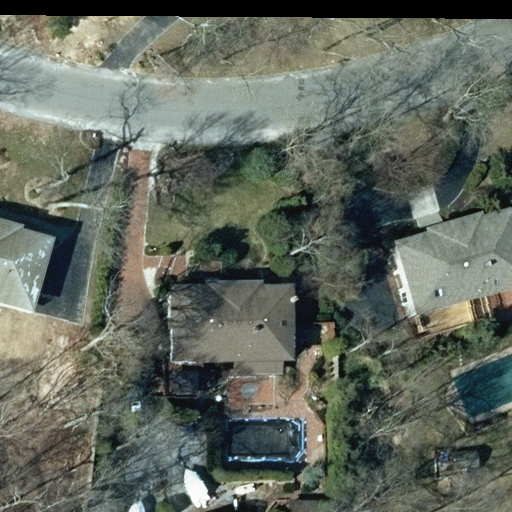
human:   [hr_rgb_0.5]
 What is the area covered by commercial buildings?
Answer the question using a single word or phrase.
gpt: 0m2

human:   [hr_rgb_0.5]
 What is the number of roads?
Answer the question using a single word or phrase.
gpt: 1

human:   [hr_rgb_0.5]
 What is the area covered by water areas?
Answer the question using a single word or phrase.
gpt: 0m2

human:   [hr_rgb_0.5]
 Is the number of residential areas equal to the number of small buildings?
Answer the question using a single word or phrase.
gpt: no

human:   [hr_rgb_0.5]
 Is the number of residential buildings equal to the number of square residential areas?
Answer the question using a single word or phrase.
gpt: no

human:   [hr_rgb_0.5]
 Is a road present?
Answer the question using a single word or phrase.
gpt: yes

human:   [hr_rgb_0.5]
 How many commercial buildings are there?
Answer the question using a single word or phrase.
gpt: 0

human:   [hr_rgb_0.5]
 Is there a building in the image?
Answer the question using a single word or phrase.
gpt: yes

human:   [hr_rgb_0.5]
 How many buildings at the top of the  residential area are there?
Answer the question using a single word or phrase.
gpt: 5

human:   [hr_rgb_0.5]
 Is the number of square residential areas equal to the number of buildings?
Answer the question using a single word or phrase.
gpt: no

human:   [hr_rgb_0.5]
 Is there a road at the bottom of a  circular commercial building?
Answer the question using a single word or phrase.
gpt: no

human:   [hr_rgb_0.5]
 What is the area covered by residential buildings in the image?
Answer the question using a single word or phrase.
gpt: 876m2

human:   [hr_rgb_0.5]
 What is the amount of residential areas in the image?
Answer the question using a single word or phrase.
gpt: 1

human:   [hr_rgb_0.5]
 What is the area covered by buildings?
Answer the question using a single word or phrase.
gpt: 909m2

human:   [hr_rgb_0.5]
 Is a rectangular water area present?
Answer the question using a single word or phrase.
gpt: no

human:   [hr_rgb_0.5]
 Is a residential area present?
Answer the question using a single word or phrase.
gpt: yes

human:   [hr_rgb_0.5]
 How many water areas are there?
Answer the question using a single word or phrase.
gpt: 0

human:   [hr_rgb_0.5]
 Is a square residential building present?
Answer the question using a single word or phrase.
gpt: no

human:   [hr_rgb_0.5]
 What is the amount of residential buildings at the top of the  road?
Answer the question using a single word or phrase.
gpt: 0

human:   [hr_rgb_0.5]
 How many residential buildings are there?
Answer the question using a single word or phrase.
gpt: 3

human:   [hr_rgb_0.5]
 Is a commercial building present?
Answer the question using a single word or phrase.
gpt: no

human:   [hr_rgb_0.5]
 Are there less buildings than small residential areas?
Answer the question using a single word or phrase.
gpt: no

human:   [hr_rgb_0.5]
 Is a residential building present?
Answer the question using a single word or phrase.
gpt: yes

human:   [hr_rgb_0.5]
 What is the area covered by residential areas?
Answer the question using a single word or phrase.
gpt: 10637m2

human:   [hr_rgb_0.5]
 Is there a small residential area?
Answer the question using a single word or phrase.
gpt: no

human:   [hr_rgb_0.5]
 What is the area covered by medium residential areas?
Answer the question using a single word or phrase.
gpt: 0m2

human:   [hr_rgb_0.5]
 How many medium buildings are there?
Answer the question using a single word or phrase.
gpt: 1

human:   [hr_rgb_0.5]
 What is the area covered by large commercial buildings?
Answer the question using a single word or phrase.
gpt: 0m2

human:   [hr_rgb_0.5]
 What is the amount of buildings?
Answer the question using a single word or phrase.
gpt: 5

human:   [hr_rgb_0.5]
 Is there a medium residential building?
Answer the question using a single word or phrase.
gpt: yes

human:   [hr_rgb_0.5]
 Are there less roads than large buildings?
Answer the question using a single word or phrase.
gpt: no

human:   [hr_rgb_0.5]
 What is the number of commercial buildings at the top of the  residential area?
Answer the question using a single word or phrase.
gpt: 0

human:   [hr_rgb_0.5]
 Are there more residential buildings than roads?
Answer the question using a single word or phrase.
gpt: yes

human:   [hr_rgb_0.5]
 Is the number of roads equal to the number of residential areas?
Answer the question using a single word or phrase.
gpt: yes

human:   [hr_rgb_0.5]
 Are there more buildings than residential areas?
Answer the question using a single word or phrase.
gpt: yes

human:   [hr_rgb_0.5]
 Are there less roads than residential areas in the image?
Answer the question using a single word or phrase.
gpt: no

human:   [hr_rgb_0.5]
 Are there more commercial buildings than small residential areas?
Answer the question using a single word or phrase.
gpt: no

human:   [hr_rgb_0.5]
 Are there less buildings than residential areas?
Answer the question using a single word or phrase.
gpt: no

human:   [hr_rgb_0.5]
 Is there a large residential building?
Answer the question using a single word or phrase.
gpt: yes

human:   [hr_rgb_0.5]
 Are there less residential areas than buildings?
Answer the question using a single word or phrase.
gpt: yes

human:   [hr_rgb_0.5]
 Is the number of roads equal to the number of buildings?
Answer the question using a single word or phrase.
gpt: no

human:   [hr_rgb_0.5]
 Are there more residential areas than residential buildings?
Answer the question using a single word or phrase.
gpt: no

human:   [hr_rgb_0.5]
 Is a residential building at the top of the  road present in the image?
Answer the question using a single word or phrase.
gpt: no

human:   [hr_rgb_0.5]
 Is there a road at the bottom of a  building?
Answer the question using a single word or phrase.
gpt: no

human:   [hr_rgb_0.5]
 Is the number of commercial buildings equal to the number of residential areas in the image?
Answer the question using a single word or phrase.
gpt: no

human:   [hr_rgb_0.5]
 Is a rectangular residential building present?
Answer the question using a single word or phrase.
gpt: yes

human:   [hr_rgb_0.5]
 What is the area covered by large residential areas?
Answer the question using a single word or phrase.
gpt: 10637m2

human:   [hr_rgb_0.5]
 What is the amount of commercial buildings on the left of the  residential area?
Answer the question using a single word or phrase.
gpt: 0

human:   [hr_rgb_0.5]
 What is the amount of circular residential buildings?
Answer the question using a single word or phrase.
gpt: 0

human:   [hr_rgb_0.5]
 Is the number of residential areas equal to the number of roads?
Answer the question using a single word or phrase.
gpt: yes

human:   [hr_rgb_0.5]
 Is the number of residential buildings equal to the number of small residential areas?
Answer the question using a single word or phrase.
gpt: no

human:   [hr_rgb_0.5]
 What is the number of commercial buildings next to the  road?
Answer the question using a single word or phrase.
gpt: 0

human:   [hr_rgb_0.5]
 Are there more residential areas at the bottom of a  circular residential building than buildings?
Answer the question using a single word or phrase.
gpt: no

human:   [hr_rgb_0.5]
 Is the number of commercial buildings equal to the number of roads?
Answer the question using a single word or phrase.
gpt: no

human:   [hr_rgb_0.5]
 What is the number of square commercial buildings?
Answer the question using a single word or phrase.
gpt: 0

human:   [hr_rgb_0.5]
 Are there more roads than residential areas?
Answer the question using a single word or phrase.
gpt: no

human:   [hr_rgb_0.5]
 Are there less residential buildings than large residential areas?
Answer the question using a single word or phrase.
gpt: no

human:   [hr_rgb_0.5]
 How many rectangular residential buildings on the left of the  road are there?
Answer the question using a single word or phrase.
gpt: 1

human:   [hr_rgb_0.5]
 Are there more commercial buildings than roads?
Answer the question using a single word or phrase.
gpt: no

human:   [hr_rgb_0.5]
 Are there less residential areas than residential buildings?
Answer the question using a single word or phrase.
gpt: yes

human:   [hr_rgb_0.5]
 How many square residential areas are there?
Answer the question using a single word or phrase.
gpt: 0

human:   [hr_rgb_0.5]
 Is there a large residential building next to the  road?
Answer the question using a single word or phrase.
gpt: yes

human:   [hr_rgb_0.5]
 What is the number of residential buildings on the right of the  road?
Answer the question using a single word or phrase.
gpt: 1

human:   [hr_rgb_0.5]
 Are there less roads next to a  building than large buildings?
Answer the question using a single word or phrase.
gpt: no